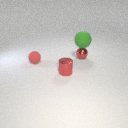
small red rubber sphere in front of small red metal sphere